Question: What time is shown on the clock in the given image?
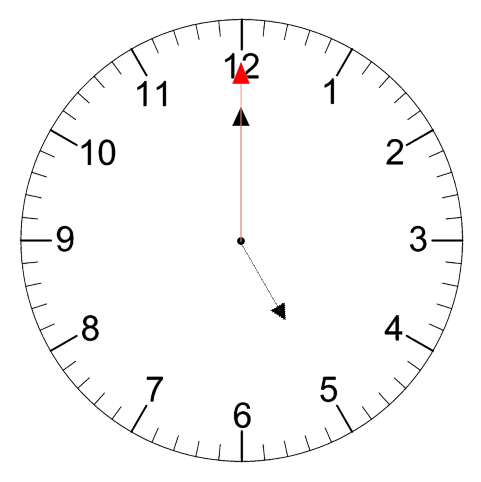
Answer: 05:00:00